Question: I'm using bootstrap modal to popup a new SQLFORM.
I want to put the SQLFORM submit button into a bootstrap button. So when the bootstrap button is click, the form will be submit.
I'm not sure how to accomplish this.
Here is my code:
'''
<script type="text/javascript">
$('#submit').on('click', function (e) {
<?=tag_form.custom.submit?>
})
</script>
<div class="container">
<div id="example" class="modal hide fade in" style="display: none; ">
<div class="modal-header">
<a class="close" data-dismiss="modal">x</a>
<h5>New Tag</h5>
</div>
<div class="modal-body">
<?=tag_form.custom.begin?>
<strong>Add Tag</strong>
<br/><strong>Tag:</strong><? =tag_form.custom.widget.Tag?><br/>
<br/><strong>Color</strong><? =tag_form.custom.widget.Color?><br/>
<br/><strong>Owner:</strong><? =tag_form.custom.widget.Owner ?><br/>
</div>
<div class="modal-footer">
<a href="#" id="submit" class="btn btn-success">Call to action</a>
<a href="#" class="btn" data-dismiss="modal">Close</a>
<?=tag_form.custom.end?>
</div>
</div>
<p><a data-toggle="modal" href="#example" class="btn btn-primary btn-small">New Tag</a></p>
</div>
<script src="<?=URL('static','js/bootstrap-modal.js')?>"></script>
'''
This one does NOT work.
I figure out a way that works:
'''
<div class="container">
<div id="example" class="modal hide fade in" style="display: none; ">
<div class="modal-header">
<a class="close" data-dismiss="modal">x</a>
<h5>New Tag</h5>
</div>
<div class="modal-body">
<?=tag_form.custom.begin?>
<strong>Add Tag</strong>
<br/><strong>Tag:</strong><? =tag_form.custom.widget.Tag?><br/>
<br/><strong>Color</strong><? =tag_form.custom.widget.Color?><br/>
<br/><strong>Owner:</strong><? =tag_form.custom.widget.Owner ?><br/>
</div>
<div class="modal-footer">
<a href="#" class="btn btn-success"><?=tag_form.custom.submit?></a>
<a href="#" class="btn" data-dismiss="modal">Close</a>
<?=tag_form.custom.end?>
</div>
</div>
<p><a data-toggle="modal" href="#example" class="btn btn-primary btn-small">New Tag</a></p>
</div>
<script src="<?=URL('static','js/bootstrap-modal.js')?>"></script>
'''
Yet the button is not pretty.

How could I do it in the right way?
Thanks!!
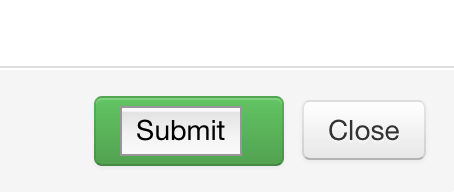
Answer: Dont put the web2py submit tag inside the button block just put Submit and in type and value att put Submit form will work as intended. And why did you change your python delimiter thats a odd one.
'''
<div><button type="submit" value="submit" class="btn btn-primary">Submit</button></div>
'''
just make sure its before the custom.end